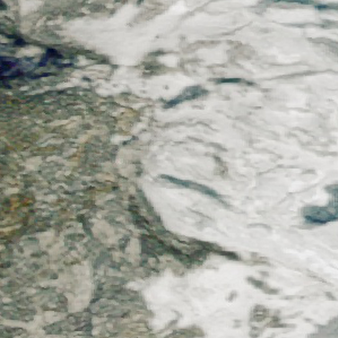
Label: other